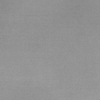
Label: dusty